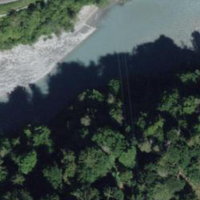
EUNIS habitat code: 44
Species observed at this site:
Prunus padus